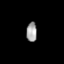
Tissue: lung
Cell type: Others
Senescence score: 0.135
Nuclear area (px): 201
Mean DAPI intensity: 160.303